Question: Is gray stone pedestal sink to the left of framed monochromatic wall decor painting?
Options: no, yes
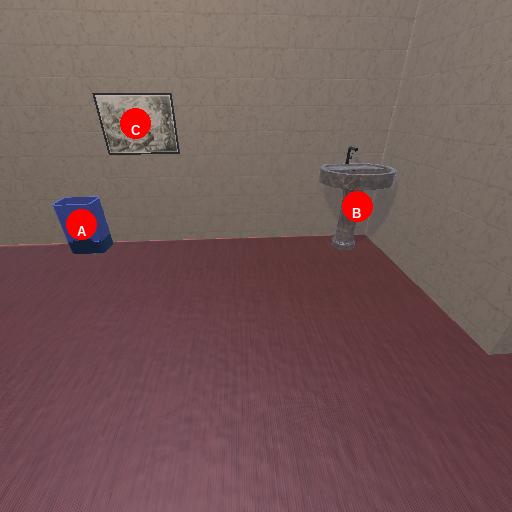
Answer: no